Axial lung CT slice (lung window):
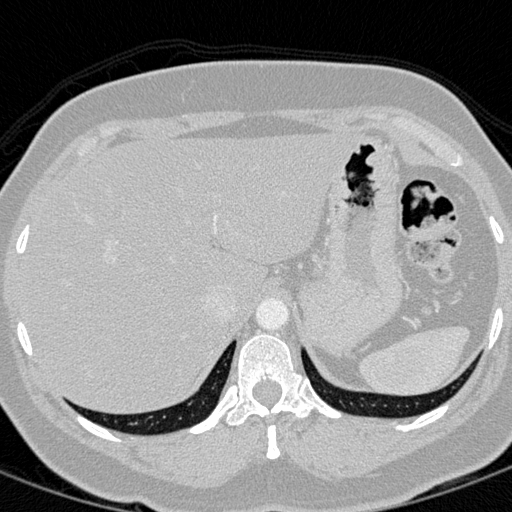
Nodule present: no